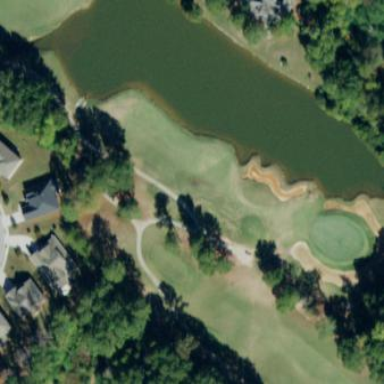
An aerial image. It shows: Water hazard on golf course. The hazard is natural water feature.